Field crop: maize
Growth stage: 2
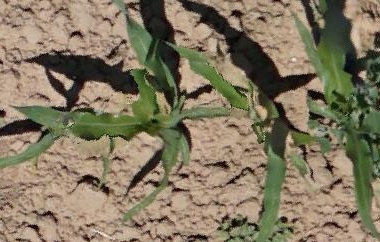
Species: maize